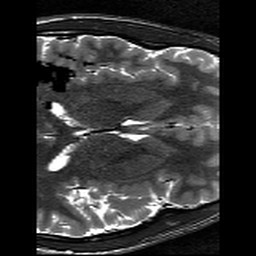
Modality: T2w
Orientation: axial